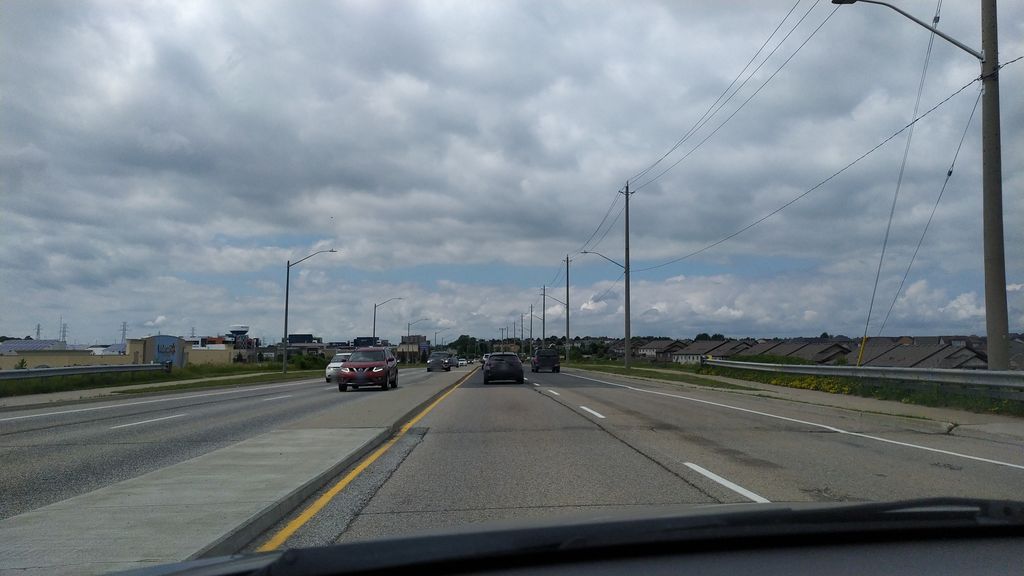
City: kitchener-waterloo